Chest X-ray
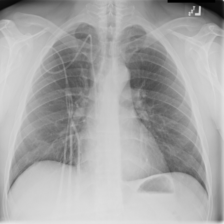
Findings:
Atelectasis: negative
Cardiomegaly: negative
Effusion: negative
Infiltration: negative
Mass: negative
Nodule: negative
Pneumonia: negative
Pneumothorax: negative
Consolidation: negative
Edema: negative
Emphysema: negative
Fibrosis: negative
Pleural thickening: negative
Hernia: negative